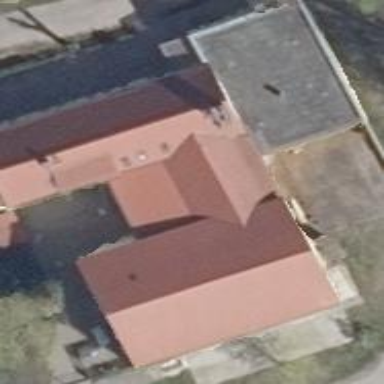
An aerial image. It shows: Building.